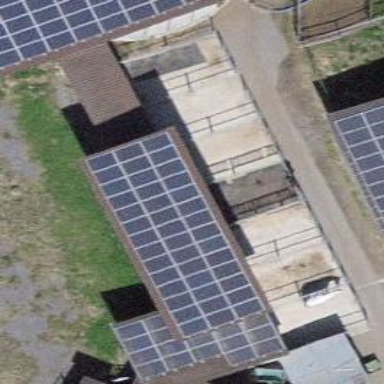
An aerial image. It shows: Solar photovoltaic panel generator.